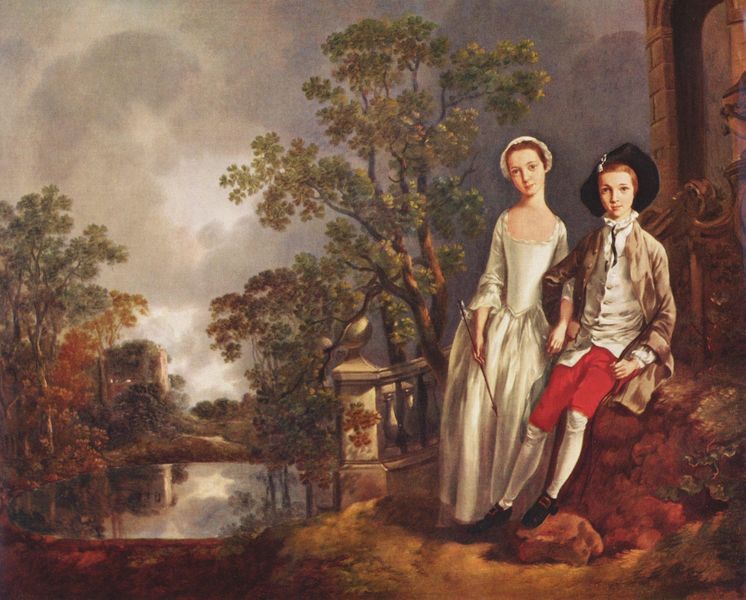
Titel: Porträt des Heneage Lloyd und seiner Schwester
Künstler: Thomas Gainsborough
Standort: Cambridge (England)
Institution: Fitzwilliam Museum
Schlagwörter: baum, berg, blätter, dunkel, gemälde, hand, himmel, laub, mann, meer, schatten, vogel, wasser, weiß, wolken, bäume, fluss, grün, landschaft, menschen, mädchen, ocker, see, sitzen, teich, ufer, äste, abend, blumen, braun, bunt, fenster, frau, grau, hut, kleid, licht, nacht, pfeiler, schwarz, säulen, zeichnung, ölbild, anlage, dame, gebäude, haus, hund, park, rot, schleier, weg, beige, fächer, haube, malerei, schleife, hemd, hose, jacke, jung, mütze, arm, band, barock, falten, kragen, stehen, stein, steine, ärmel, bildnis, hals, herr, hände, portrait, porträt, öl, bach, erde, hügel, natur, spiegelung, stamm, zweige, brüstung, gewässer, sonne, boden, figur, gewand, mantel, pose, sitzend, stoff, stoffe, adel, paar, tochter, blatt, pflanzen, gainsborough, seide, wald, kinder, stock, weiher, garten, beine, bewölkt, lächeln, sommer, düster, sitz, bogen, zwei, mieder, schuhe, stab, fels, mauer, farbe, herbst, romantik, ölgemälde, stämme, treppe, rt, widerschein, thomas, geländer, stufen, junge, ölfarbe, knöpfe, weste, dekolleté, geneigt, tor, geschwister, strümpfe, doppelbildnis, doppelportrait, doppelporträt, pärchen, arkade, ruine, knabe, balustrade, bub, stich, peitsche, kugel, posieren, schwester, ehepaar, verschränkt, lanschaft, leder, rotbraun, eiche, ballustrade, adelig, kniebundhose, pfeil, sohn, englisch, bruder, mager, stuch, romanisch, balluster, barrock, kniehose, baluster, barrok, gerte, weißes kleid, knickerbocker, wolkenloch, reynolds, zusammen, hochzeitskleid, barokk, eingehakt, wot, stature, himmelwolken, porrät, thomas gainsborough, mäfchen, ölbid, 18. jahrhundert, ehempaar, jn, schlossterrasse, gebäudestein